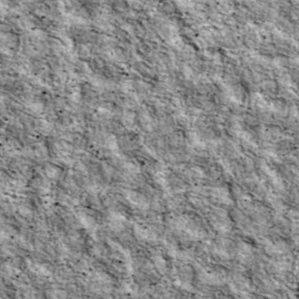
Label: non_frost